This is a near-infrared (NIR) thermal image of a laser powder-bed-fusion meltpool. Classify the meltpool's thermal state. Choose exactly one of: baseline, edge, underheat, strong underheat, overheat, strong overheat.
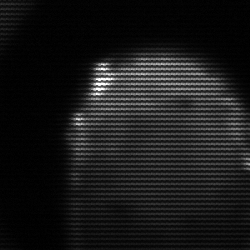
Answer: edge